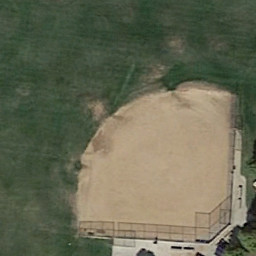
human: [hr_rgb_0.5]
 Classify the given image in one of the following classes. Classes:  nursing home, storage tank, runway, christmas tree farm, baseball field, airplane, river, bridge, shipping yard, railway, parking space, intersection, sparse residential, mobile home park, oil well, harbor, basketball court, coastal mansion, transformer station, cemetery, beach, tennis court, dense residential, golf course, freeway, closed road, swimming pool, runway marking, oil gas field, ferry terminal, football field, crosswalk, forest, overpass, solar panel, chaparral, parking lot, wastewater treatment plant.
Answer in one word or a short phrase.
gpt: baseball field